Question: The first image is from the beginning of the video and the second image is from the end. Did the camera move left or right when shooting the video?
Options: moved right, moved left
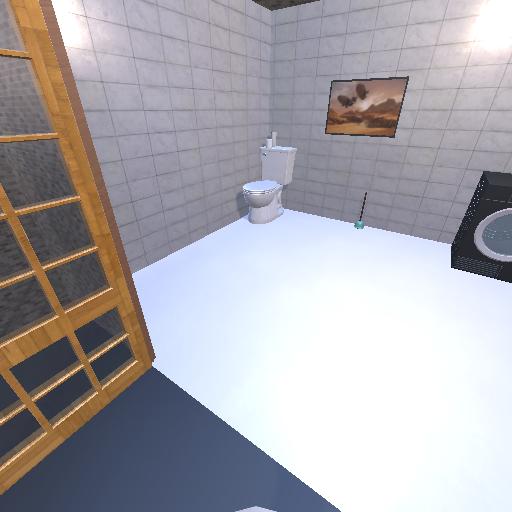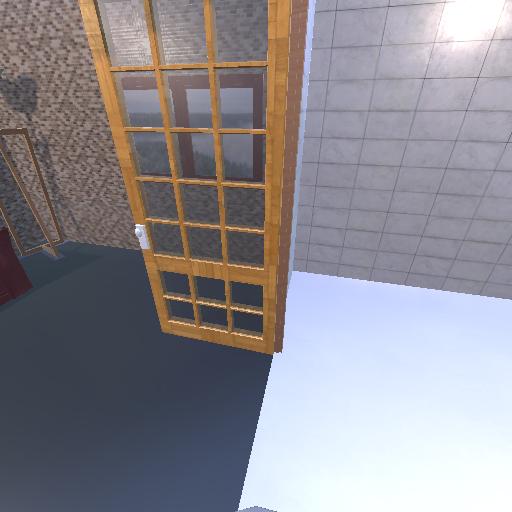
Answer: moved right